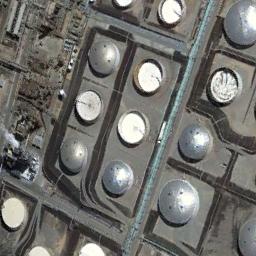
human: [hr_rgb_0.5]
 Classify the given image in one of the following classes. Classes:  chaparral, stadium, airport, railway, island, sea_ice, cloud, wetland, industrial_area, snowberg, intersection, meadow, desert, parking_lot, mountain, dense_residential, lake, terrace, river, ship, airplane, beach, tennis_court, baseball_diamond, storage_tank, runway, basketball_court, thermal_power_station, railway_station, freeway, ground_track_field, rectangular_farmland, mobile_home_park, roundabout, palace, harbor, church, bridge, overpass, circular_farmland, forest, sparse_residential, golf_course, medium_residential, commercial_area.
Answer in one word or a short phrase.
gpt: storage_tank